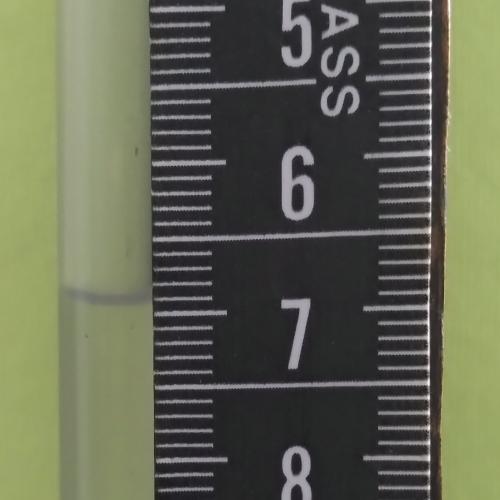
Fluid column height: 6.9 cm